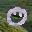
Label: 0